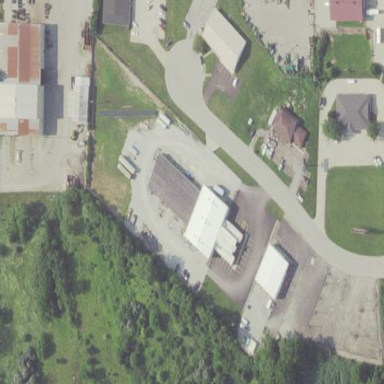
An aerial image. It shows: Commercial building.